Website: ulta-beauty
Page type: address-validator
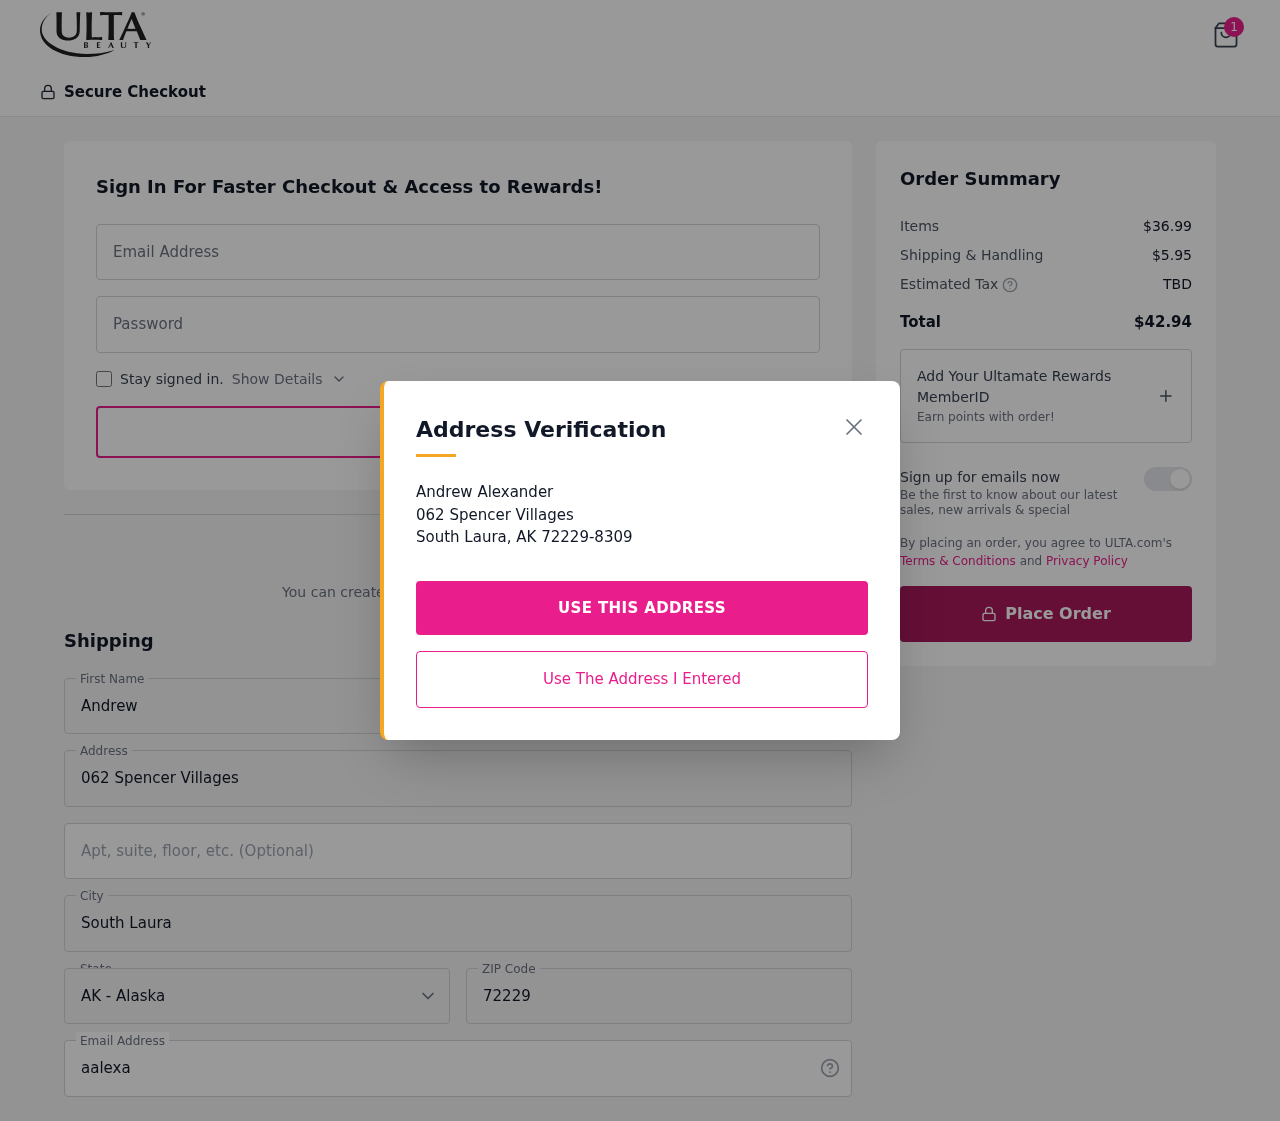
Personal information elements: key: PII_CITY
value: South Laura
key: PII_EMAIL
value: aalexander@gmail.com
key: PII_FIRSTNAME
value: Andrew
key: PII_LASTNAME
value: Alexander
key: PII_POSTCODE
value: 72229
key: PII_STATE_ABBR
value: AK
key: PII_STREET
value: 062 Spencer Villages
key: PII_STREET2
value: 062 Spencer Villages
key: PII_FULLNAME2
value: Andrew Alexander
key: PII_CITY2
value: South Laura
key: PII_STATE_ABBR2
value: AK
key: PII_POSTCODE_FULL
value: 72229
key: PII_POSTCODE_EXT
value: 8309
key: PII_POSTCODE_NUMERIC
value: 72229
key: PII_POSTCODE_EXT_NUMERIC
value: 8309
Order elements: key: ORDER_NUM_ITEMS
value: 1
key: ORDER_SUBTOTAL
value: $36.99
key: ORDER_SHIPPING_COST
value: $5.95
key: ORDER_TOTAL
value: $42.94